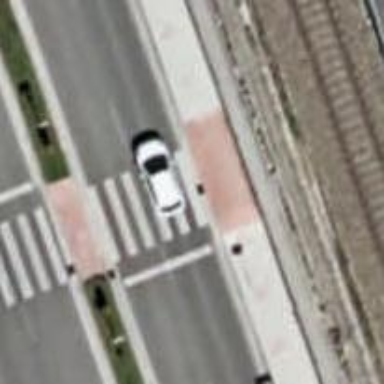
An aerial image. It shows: Uncontrolled crossing on the road.